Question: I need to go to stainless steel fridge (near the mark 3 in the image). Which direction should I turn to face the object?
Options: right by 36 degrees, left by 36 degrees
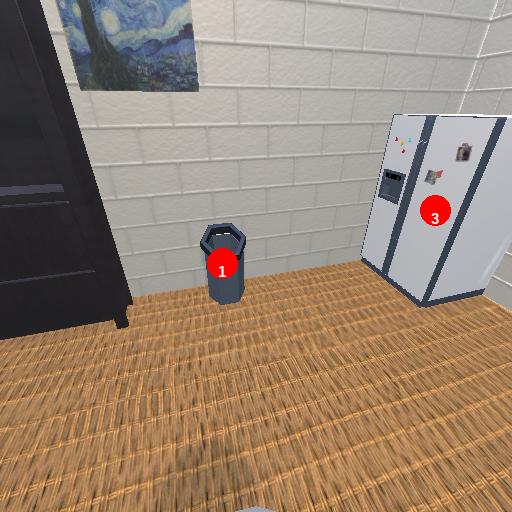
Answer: right by 36 degrees